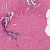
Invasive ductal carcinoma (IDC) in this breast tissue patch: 0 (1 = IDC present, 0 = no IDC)